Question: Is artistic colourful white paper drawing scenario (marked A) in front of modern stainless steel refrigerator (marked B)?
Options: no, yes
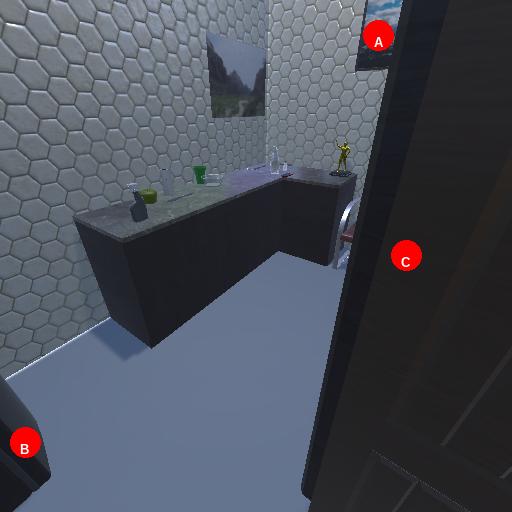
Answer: no